Aerial crown-view tile of a tropical tree (Barro Colorado Island, Panama), acquired 20250124:
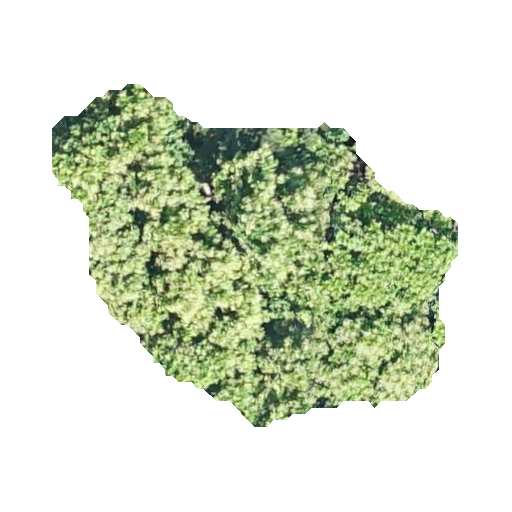
Species: Anacardium excelsum
GBIF accepted scientific name: Anacardium excelsum
Crown area: 135.048 m²